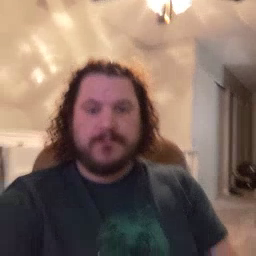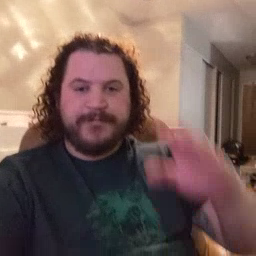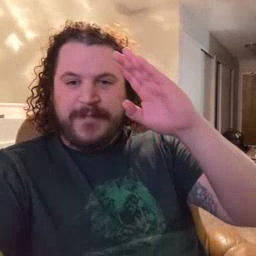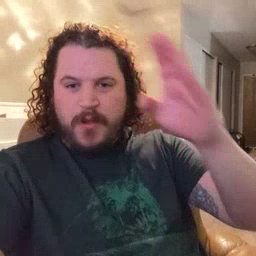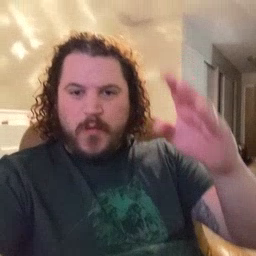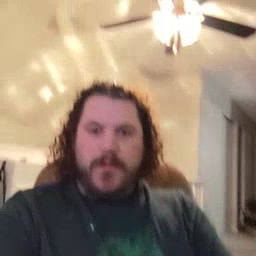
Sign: hello